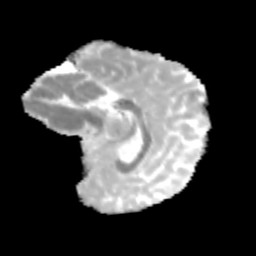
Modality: MD
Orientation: sagittal
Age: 13
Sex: female
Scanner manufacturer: siemens
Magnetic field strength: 3 T
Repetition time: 3.8 s
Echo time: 0.07 s